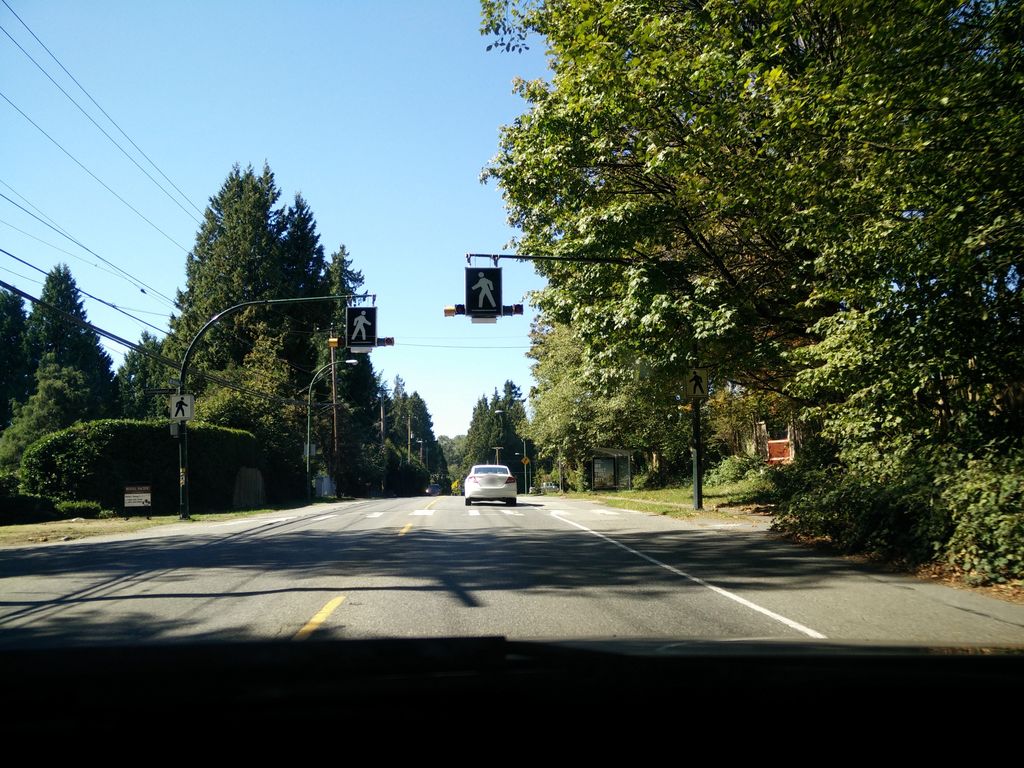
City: vancouver